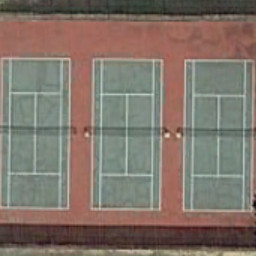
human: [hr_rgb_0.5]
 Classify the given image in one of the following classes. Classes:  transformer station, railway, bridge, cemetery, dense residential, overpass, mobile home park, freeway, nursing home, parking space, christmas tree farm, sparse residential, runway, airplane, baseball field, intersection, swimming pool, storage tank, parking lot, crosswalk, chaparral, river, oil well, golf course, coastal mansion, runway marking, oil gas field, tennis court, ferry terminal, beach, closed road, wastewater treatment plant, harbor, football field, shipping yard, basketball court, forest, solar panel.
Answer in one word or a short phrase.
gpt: tennis court